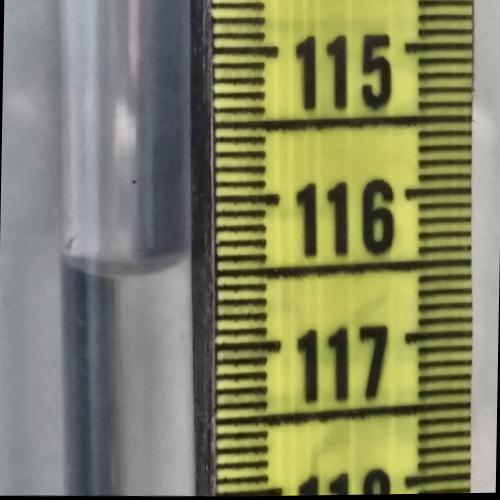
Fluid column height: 116.4 cm